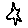
Label: star